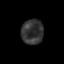
Tissue: skin
Cell type: Epithelial cells
Senescence score: 0.2185
Nuclear area (px): 536
Mean DAPI intensity: 51.767